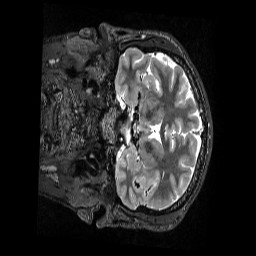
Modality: T2w
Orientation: coronal
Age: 36
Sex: male
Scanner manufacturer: siemens
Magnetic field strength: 3 T
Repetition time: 3.2 s
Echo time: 0.728 s